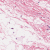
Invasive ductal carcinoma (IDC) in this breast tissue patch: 0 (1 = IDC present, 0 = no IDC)